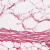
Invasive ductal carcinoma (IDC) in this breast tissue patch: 0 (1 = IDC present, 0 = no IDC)